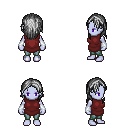
a pixel art fantasy rpg character, female body template, dark elf, purple skin, maroon tunic, teal pants, gray long hairstyle, white cloth bracers, four views (front, back, left, right), 2x2 character sprite sheet, small pixel art, hard edges, no anti-aliasing